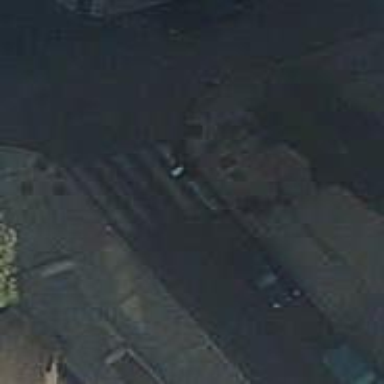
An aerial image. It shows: Zebra crossing on the road.